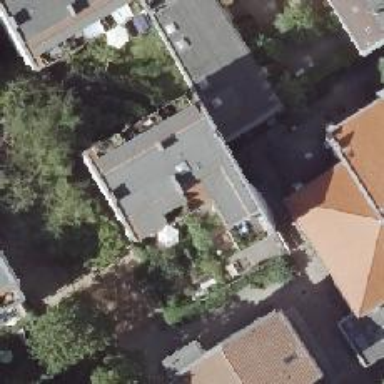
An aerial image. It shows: Kindergarten.